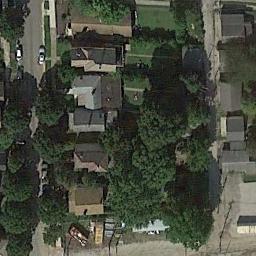
Label: residential